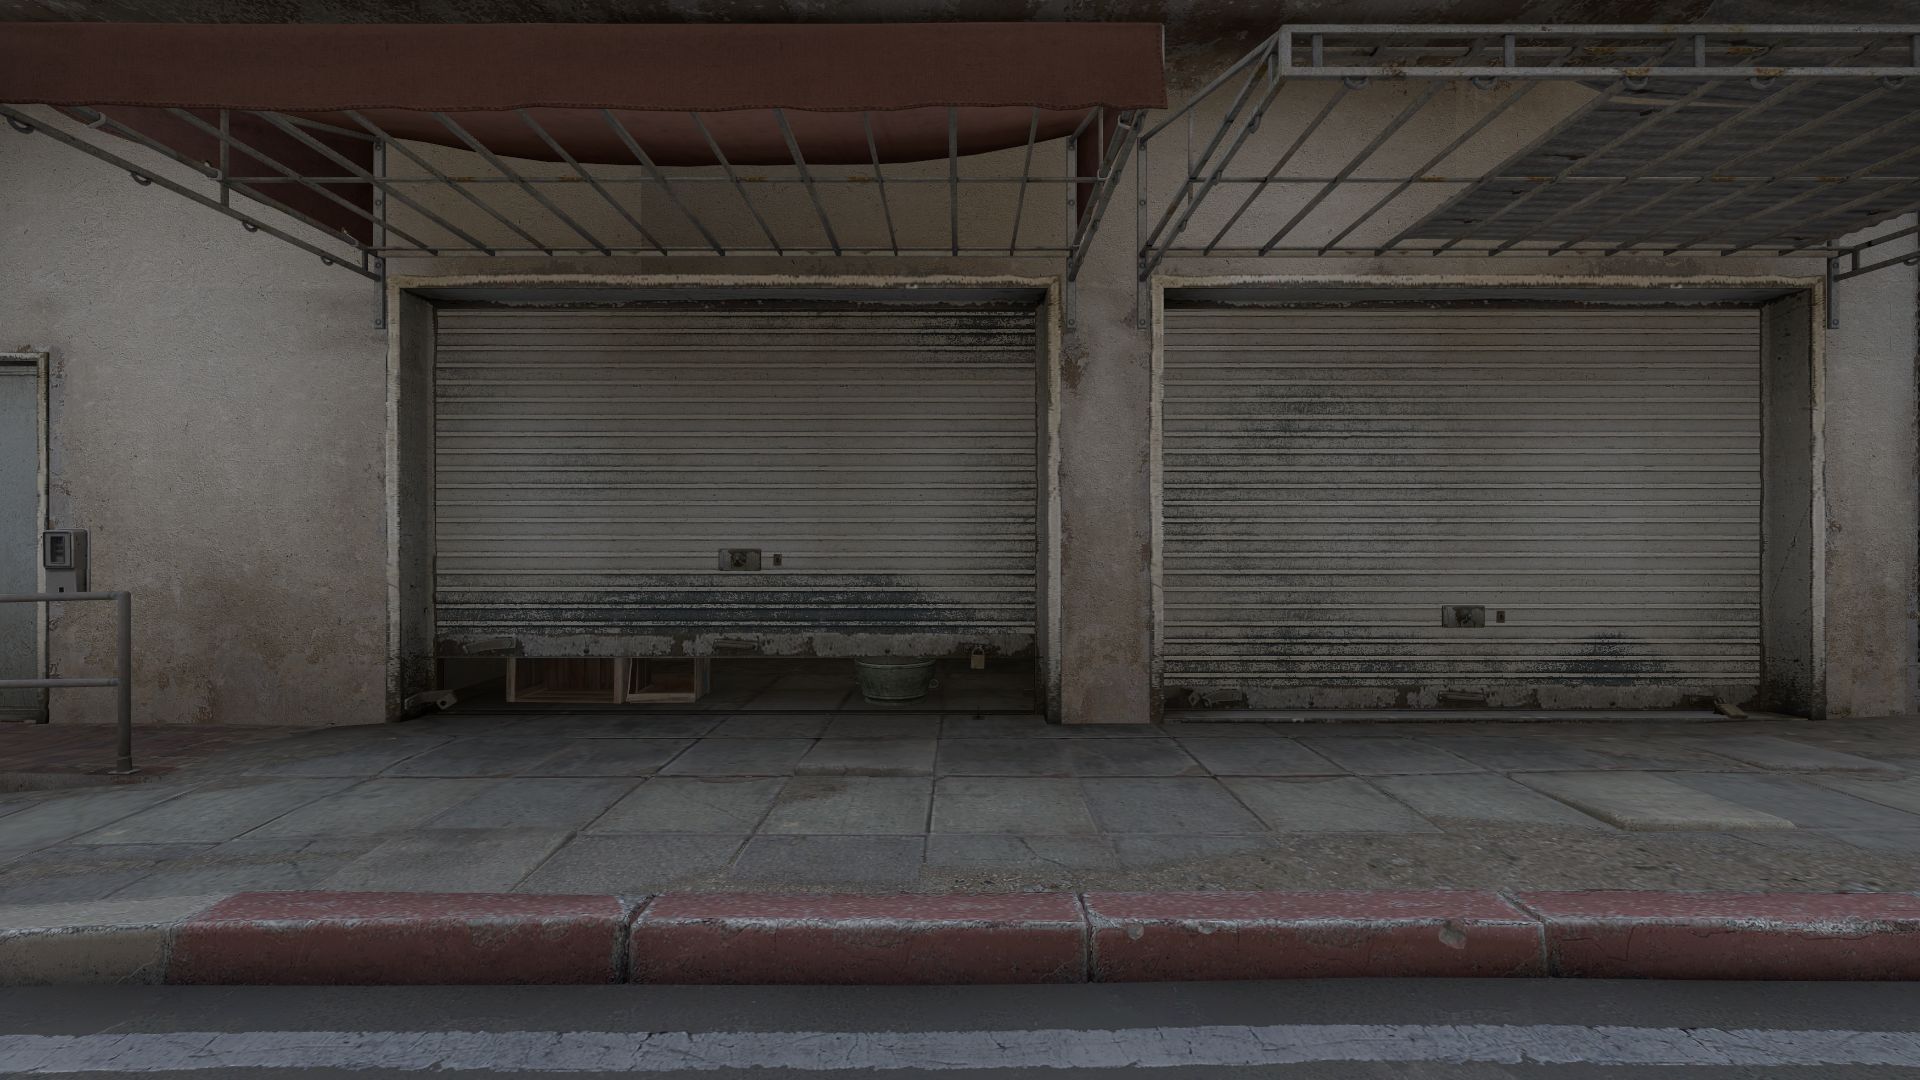
Map: de_dust2